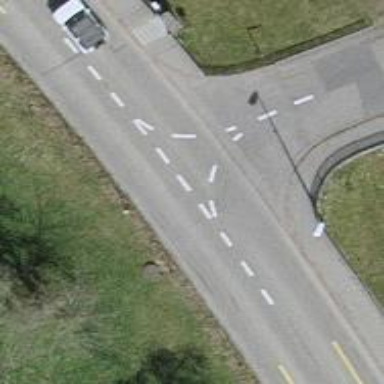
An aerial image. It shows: Residential road with cycling lane.